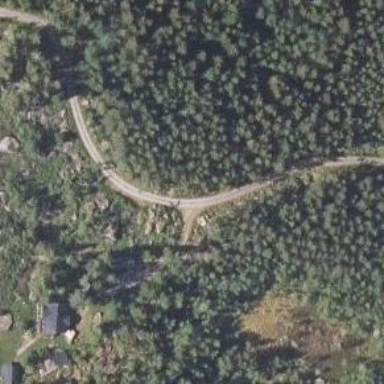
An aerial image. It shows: Unclassified road.